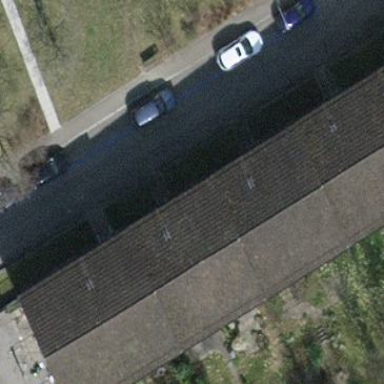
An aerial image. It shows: Gabled roof on building that houses apartments.